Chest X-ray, AP view. Patient: 77 years old, sex F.
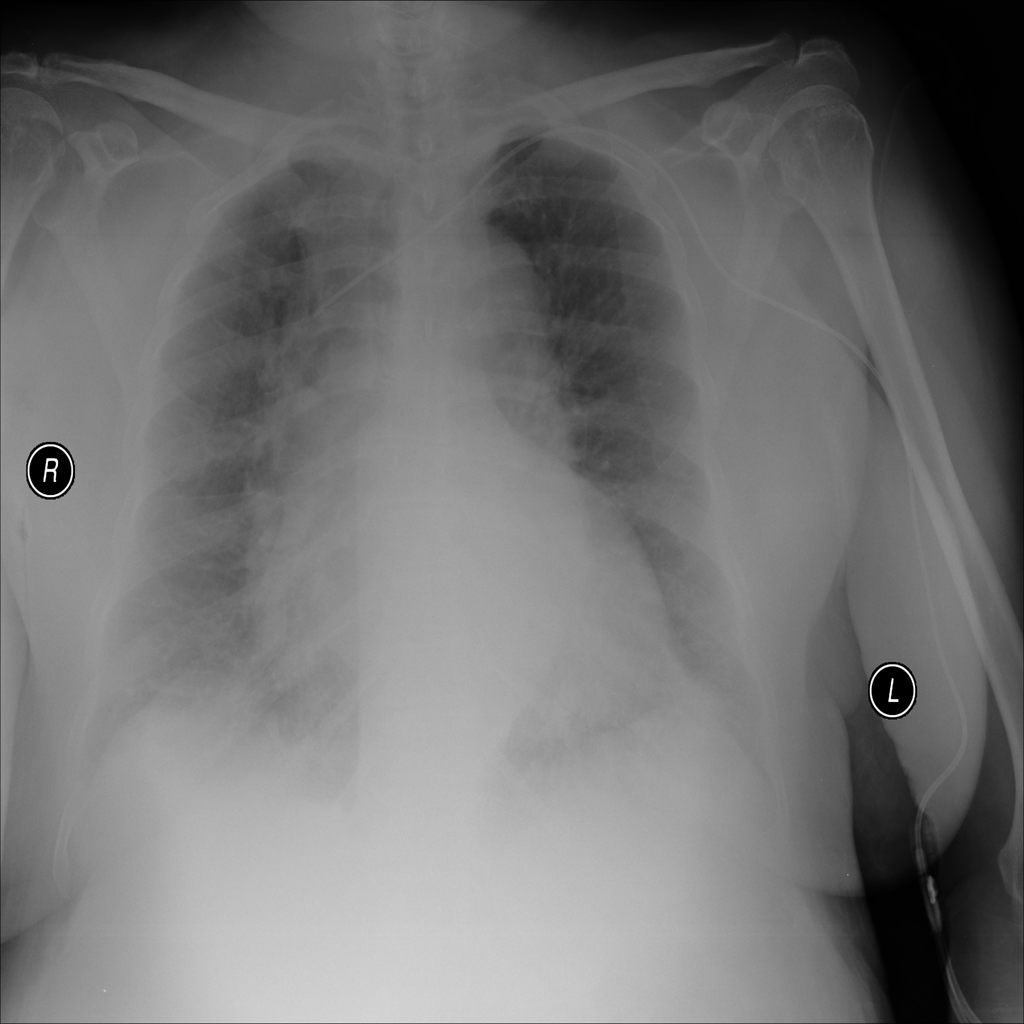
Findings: Cardiomegaly, Edema, Effusion